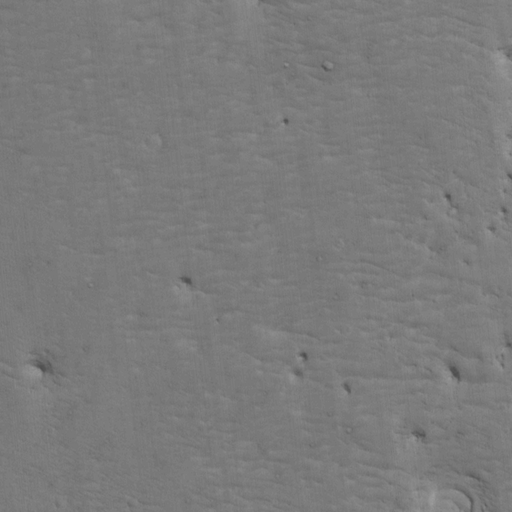
Classes present: Background